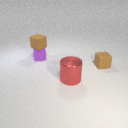
small purple rubber cube to the left of small brown rubber cube